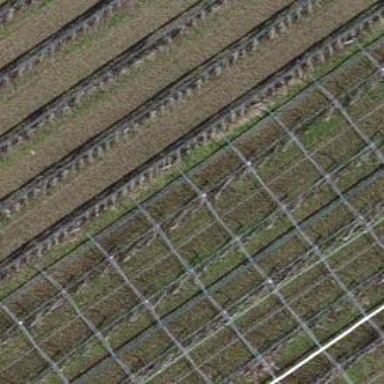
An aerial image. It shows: Greenhouse.